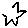
Label: star